Question: I am working on an iOS application (iOS 7)
In which I am executing Javascript on UiWebView multiple times
But many times (randomly)
****I get this crash with error
****and sometimes
error like this :****
**webthread multiple thread locks not allowed******
I have made ensured that at a time only one thread performs action on UIWebview
I have tried to execute operation on every thread and queue (background thread, main thread , and different global queues) (but no success)
While profiling the application and reproducing the crash on Instruments (zombie mode)
I get this message

I have thoroughly checked my javascript (it is 100% correct).
But I still get this error many times.
can anyone tell me how to resolve this issue
any solution or any tip for debugging this error.
(I have already set NSZombienabled = YES ) but this is also of no help.
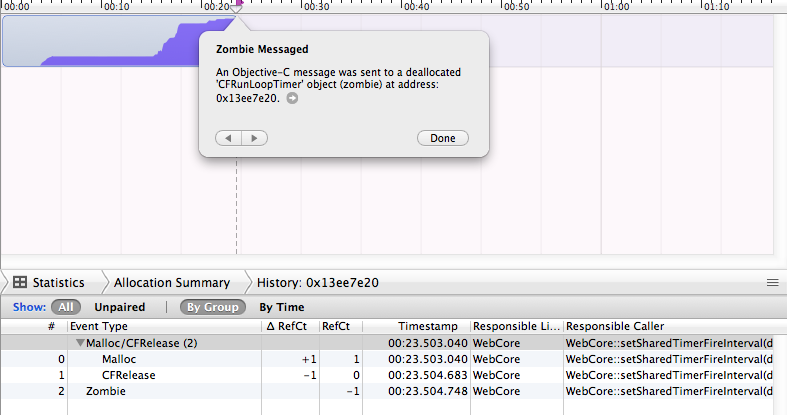
Answer: I have been stuck with this exact same bug for quite a while too.
Just like you did I tried pretty much everything, from NSOperationQueue's 'addOperationWithBlock:' to 'dispatch_async' to 'performSelectorOnMainThread:withObject:waitUntilDone:'... (admittedly shooting in the dark)
Then I figured that I was always calling my js code using '[myJsContext evaluateScript:jsString];', and getting the JSContext from the UIWebView using '[myWebView valueForKeyPath: @"documentView.webView.mainFrame.javaScriptContext"];'.
'[myWebView stringByEvaluatingJavaScriptFromString:jsString];'
So maybe that's a solution, as you're using UIWebViews as well? My understanding is that 'evaluateScript:' is especially useful if you're using a JSContext without a UIWebView.
(This answer might lack actual technical certainties, so please dig in if you know more about JavaScriptCore... But hey, it seems to just work for me!)